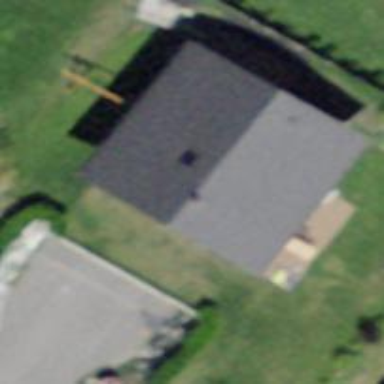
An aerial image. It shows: Simple house.